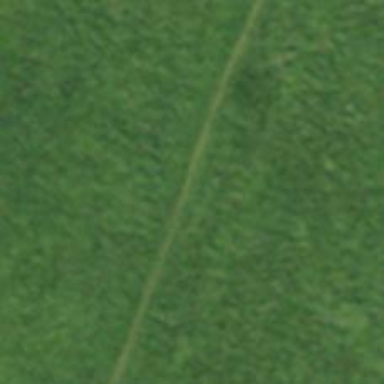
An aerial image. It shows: Path covered in grass.